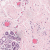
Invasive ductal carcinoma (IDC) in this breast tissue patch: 0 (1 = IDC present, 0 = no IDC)